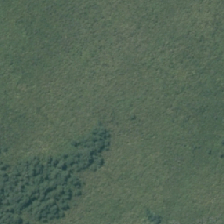
Land cover: herbaceous_freshwater_vege